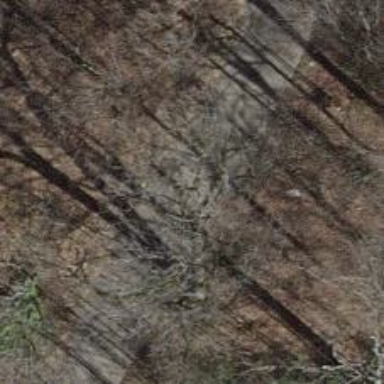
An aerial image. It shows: Path with woodchips surface.